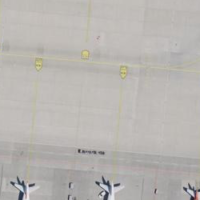
EUNIS habitat code: 57
Species observed at this site:
Buteo buteo
Corvus corone